Question: I have a hosting account on Virpus with Debian 6, running Apache2, php5 with memcache... & XDebug recently.
I was trying to configure Eclipse PDT & also Apache to debug PHP code remotely from my machine (Windows). Right now this message appears: "Waiting for XDebug Session 57%".
My config on XDebug looks like this:

Looking to the picture you can see that XDebug is installed and running... right?
Also, running php -m is not listing XDebug in PHP Modules or Zend Modules (I read xdebug should appear twice).
My Enabled modules on Apache are:
[PHP Modules]
bcmath
bz2
calendar
Core
ctype
curl
date
dba
dom
ereg
exif
fileinfo
filter
ftp
gd
gettext
hash
iconv
json
libxml
mbstring
mcrypt
memcache
memcached
mhash
mysql
mysqli
openssl
pcntl
pcre
PDO
pdo_mysql
Phar
posix
Reflection
session
shmop
SimpleXML
soap
sockets
SPL
standard
suhosin
sysvmsg
sysvsem
sysvshm
tokenizer
wddx
xml
xmlreader
xmlwriter
zip
zlib
[Zend Modules]
Suhosin
I really need more clues of what could be happening, I read a lot but I can't figure it out by myself.
Thanks a lot.
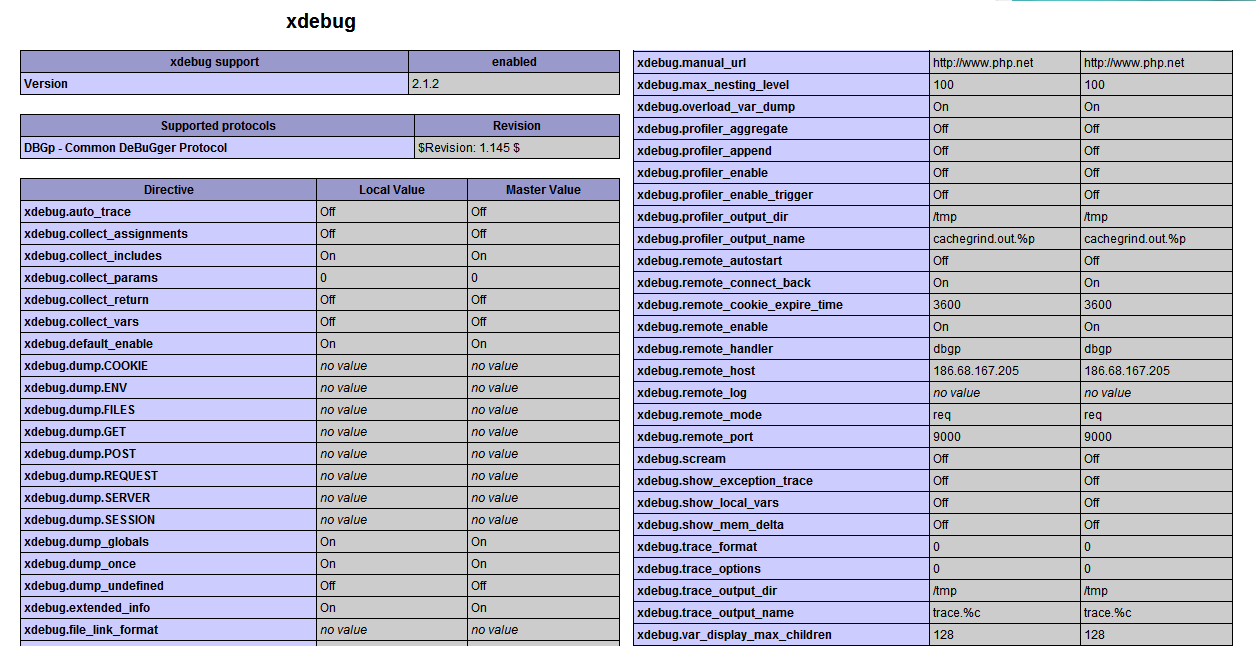
Answer: I was having the same issue, it turns out the browser that eclipse was configured with was not found and I finally realized this when tailing the project_dir/.metadata/.log file ... hope this helps :)